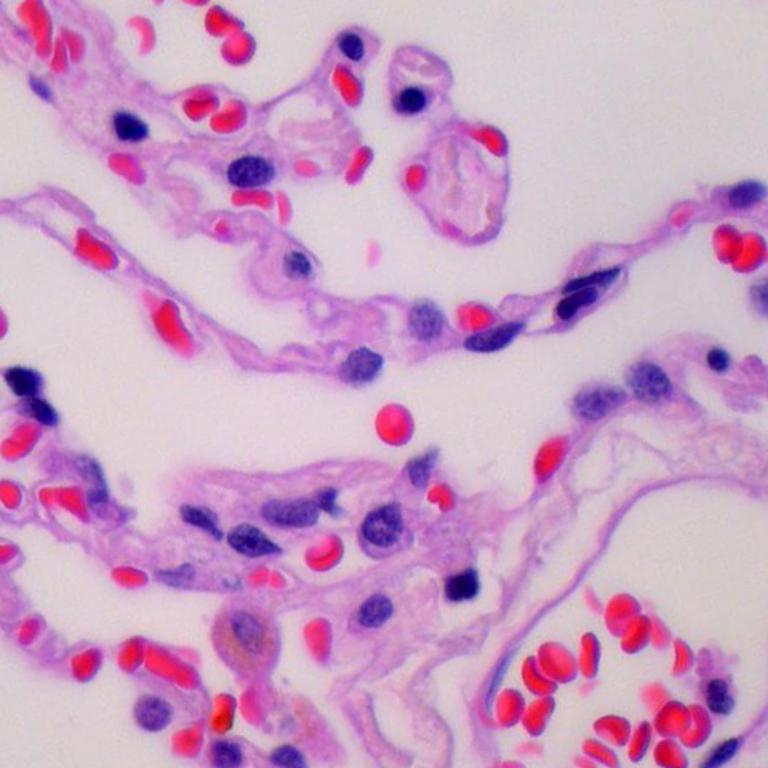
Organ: lung
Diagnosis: benign